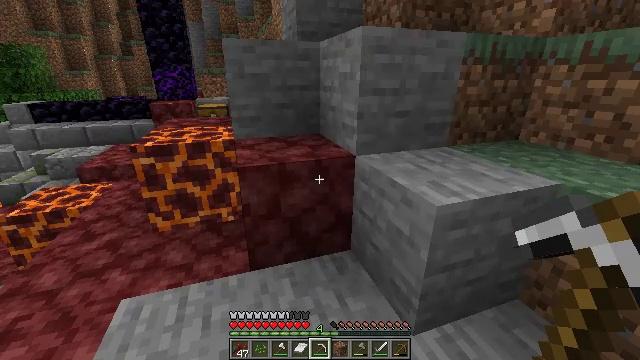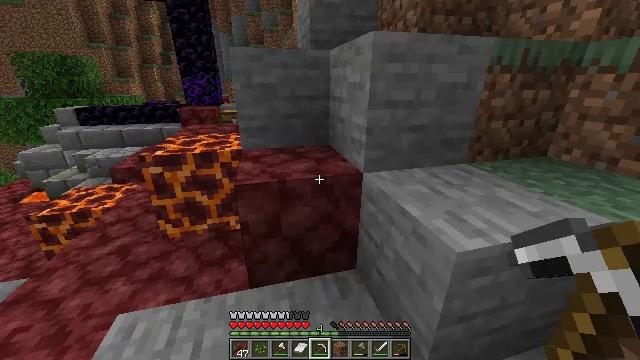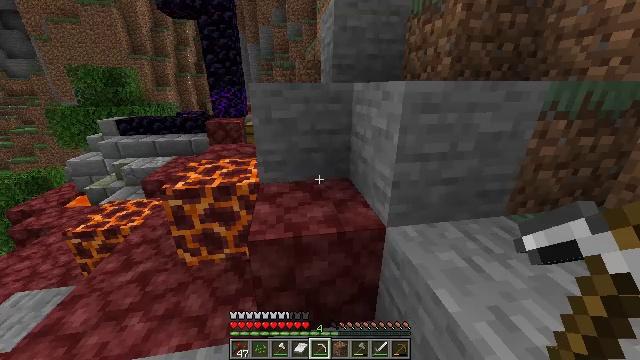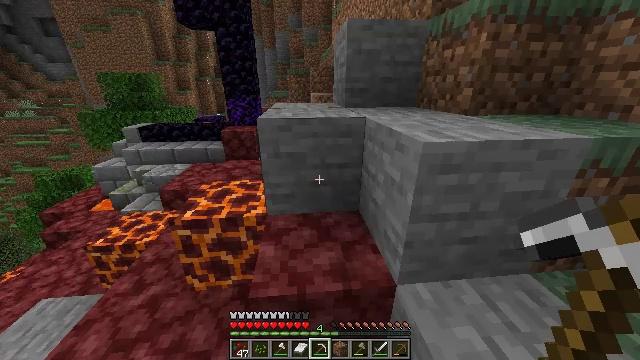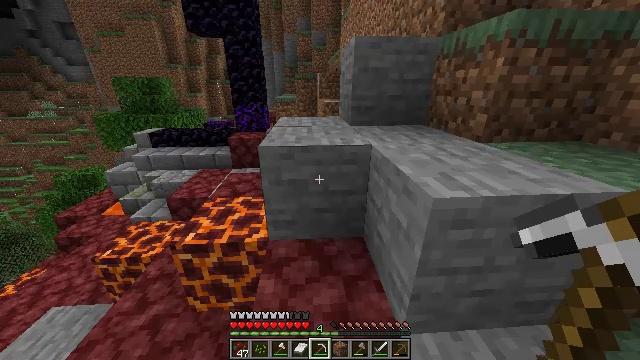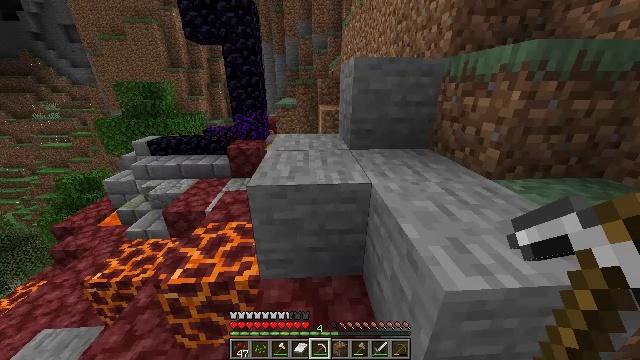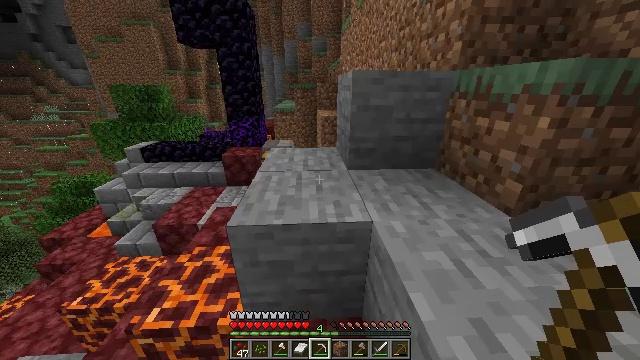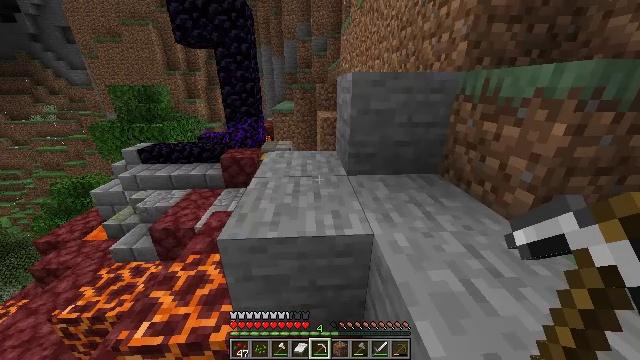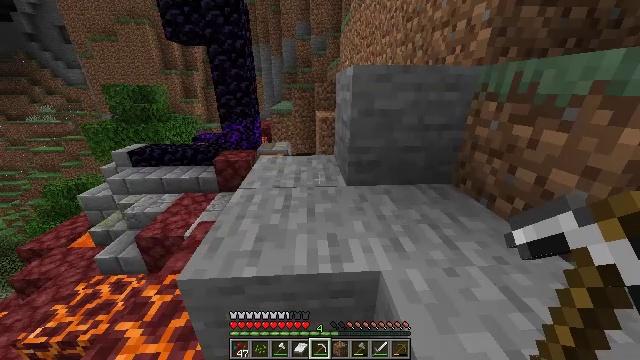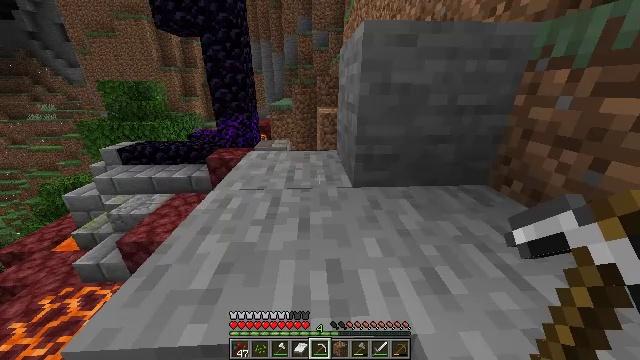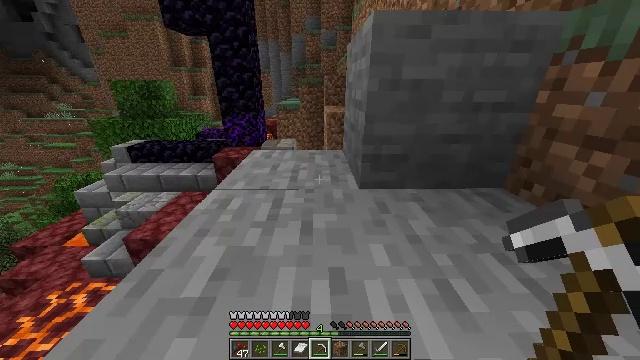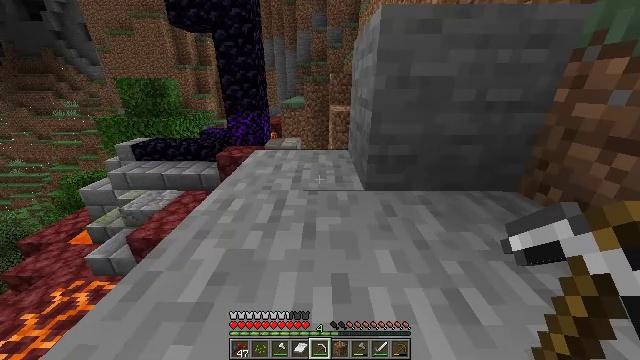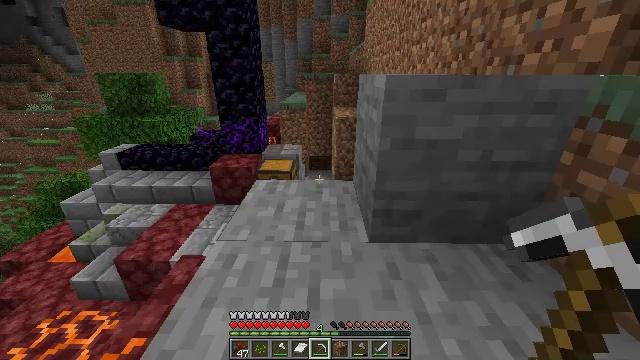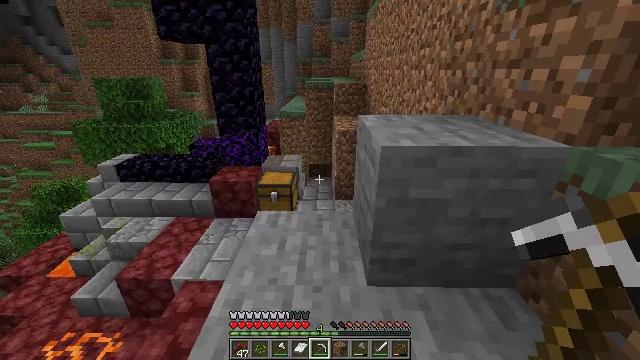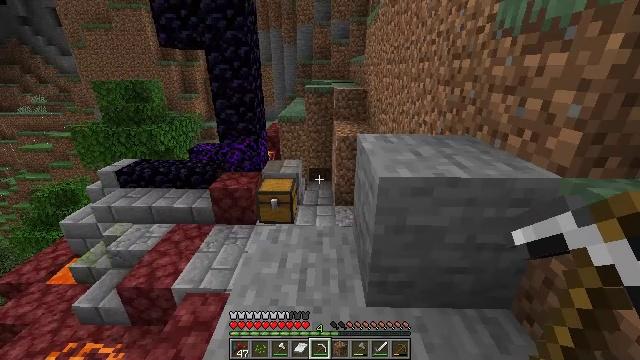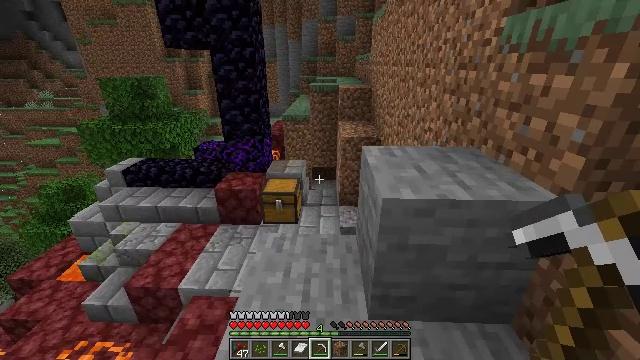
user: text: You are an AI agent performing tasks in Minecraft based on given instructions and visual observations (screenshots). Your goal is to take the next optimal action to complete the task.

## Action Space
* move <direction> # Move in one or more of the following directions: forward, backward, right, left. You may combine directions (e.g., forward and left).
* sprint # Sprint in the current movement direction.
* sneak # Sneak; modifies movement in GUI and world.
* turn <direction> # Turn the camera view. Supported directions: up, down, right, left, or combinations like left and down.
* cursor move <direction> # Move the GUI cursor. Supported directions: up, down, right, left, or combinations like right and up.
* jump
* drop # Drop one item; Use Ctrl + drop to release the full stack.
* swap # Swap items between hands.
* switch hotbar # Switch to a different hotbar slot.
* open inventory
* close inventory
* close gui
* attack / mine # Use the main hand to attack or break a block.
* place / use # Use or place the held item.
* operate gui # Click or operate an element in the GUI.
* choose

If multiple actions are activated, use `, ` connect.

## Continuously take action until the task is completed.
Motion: motion action
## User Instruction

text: Break the chest to retrieve items inside.
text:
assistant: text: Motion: move forward, sprint, turn left, jump
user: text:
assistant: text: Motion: move forward, sprint, turn left, jump
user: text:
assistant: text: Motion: move forward, sprint, turn left, jump
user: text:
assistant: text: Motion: move forward, turn left, jump
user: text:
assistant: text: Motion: move forward, jump
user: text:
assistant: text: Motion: move forward, jump
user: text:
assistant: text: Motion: move forward, jump
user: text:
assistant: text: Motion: move forward, jump
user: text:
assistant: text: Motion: move forward, jump
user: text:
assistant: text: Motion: move forward, turn left, jump
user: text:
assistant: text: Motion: move forward, turn left, jump
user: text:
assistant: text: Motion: move forward, sprint, jump
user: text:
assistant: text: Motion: move forward, sprint, jump
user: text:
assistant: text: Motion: move forward, jump
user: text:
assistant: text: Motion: move forward, turn left and down, jump
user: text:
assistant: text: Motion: move forward, turn left and down, jump
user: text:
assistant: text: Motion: move forward, turn left and down, jump
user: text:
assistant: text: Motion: move forward, turn down, jump
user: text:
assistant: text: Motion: move forward, turn down
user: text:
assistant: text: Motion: move forward, turn down
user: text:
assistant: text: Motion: move forward, turn down
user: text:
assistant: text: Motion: move forward, sprint, turn down
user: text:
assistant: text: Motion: move forward, sprint, turn down
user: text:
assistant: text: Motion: move forward, sprint
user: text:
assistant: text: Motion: move forward
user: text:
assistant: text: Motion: move forward
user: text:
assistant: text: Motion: move forward
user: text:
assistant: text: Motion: move forward, turn left
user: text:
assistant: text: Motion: move forward, turn left and up
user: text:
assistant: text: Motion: move forward, turn left